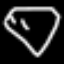
Label: diamond